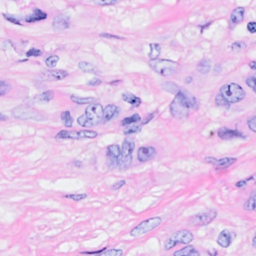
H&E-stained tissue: Breast